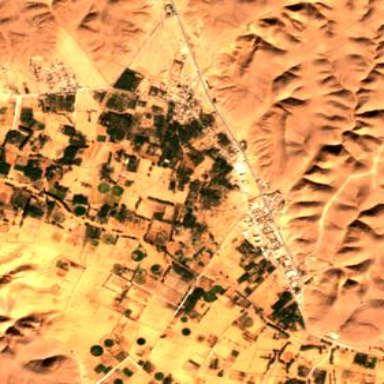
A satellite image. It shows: Orchard filled with date palms.